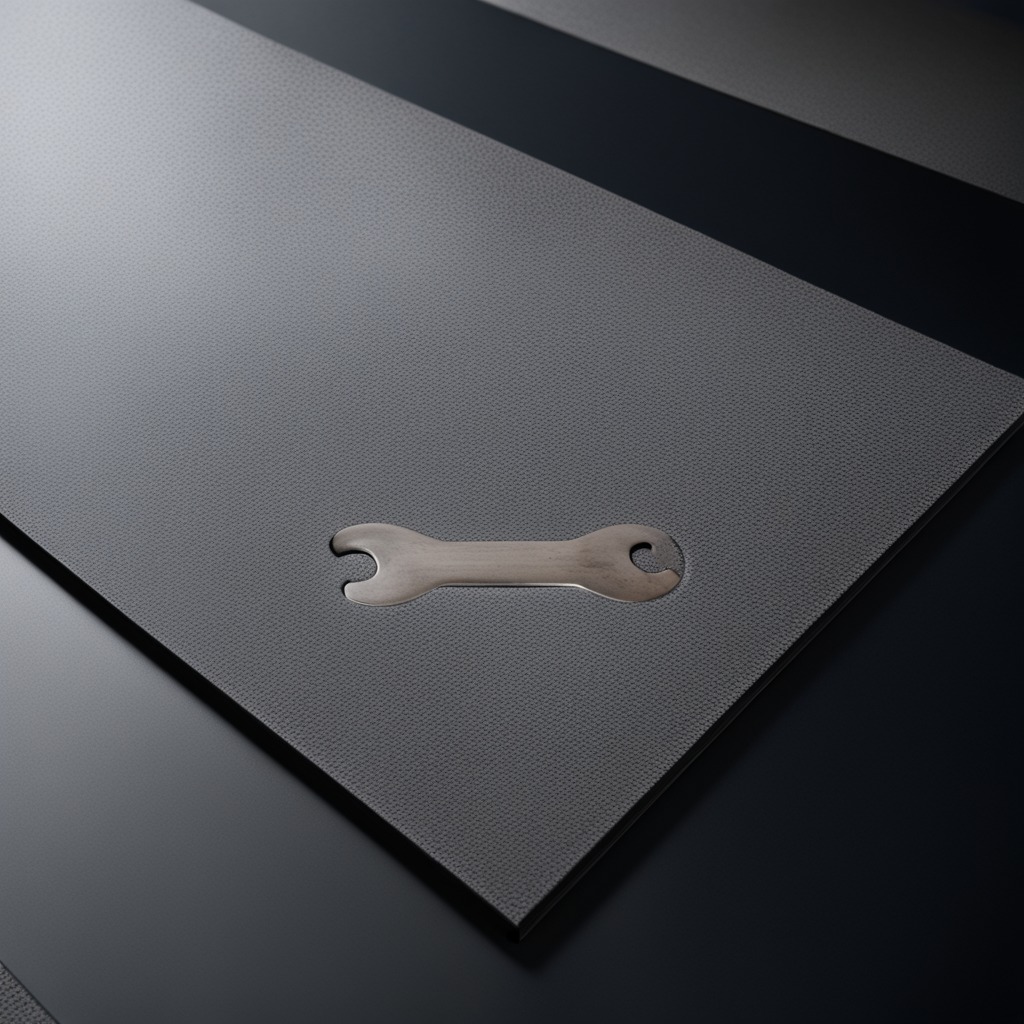
An wrench is lying on the clean granite tabletop.